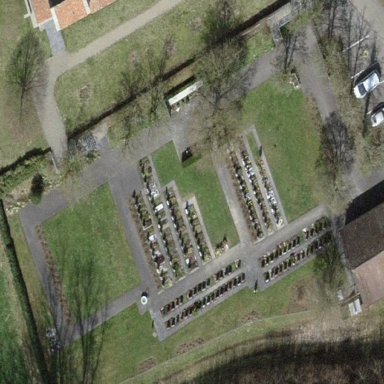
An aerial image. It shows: Cemetery.